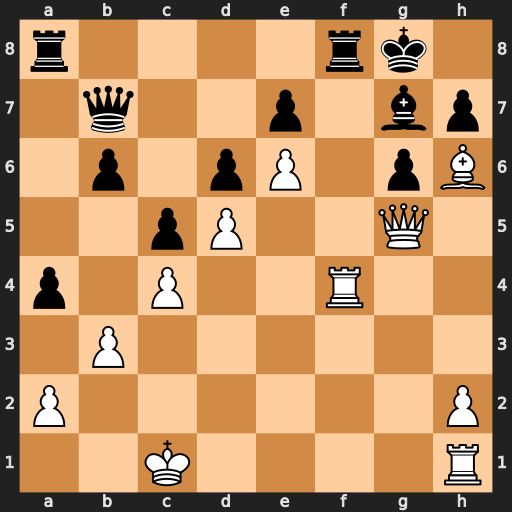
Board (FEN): r4rk1/1q2p1bp/1p1pP1pB/2pP2Q1/p1P2R2/1P6/P6P/2K4R
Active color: w
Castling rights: -
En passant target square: -
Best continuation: Bxg7 Rxf4 Qxf4 Kxg7 Rf1